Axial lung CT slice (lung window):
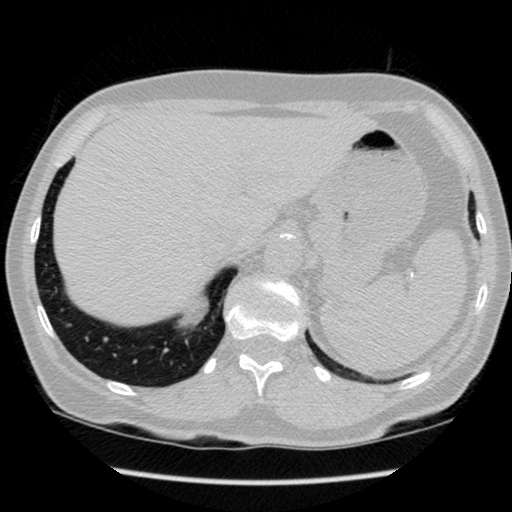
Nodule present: no